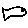
Label: fish